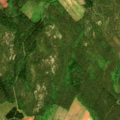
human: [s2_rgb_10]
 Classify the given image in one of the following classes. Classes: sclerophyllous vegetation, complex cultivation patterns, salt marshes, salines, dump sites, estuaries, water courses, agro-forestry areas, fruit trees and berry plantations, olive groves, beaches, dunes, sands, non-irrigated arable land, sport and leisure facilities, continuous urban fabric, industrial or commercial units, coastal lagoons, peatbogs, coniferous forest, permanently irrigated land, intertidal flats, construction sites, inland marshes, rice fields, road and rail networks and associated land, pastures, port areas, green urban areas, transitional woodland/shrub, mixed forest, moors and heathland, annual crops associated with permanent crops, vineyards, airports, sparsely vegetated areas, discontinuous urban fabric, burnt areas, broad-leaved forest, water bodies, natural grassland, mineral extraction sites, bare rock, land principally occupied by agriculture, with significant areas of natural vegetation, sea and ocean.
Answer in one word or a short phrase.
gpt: coniferous forest, mixed forest